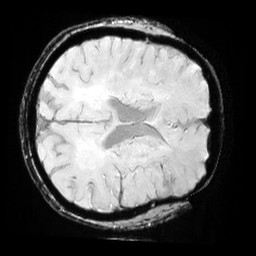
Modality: SWI
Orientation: axial
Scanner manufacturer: siemens
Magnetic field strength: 3 T
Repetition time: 0.03 s
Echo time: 0.02 s